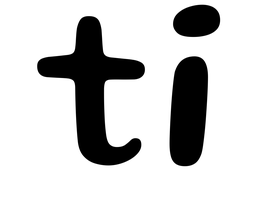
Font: Gluten_Regular